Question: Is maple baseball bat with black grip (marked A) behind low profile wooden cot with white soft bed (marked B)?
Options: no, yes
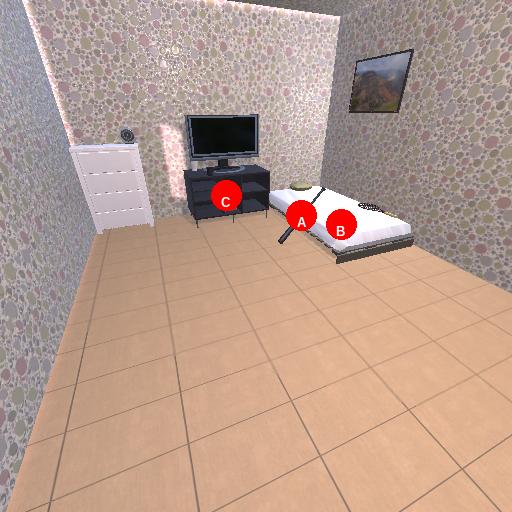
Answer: no